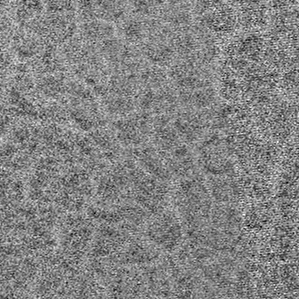
Label: frost